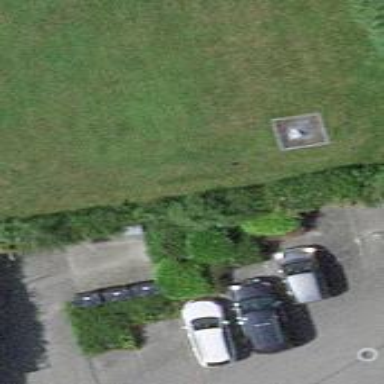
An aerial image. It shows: Parking entrance.